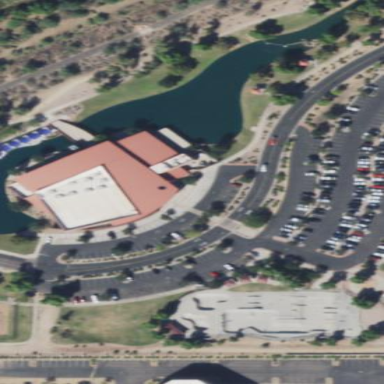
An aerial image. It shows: Building used as fitness center.